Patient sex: M
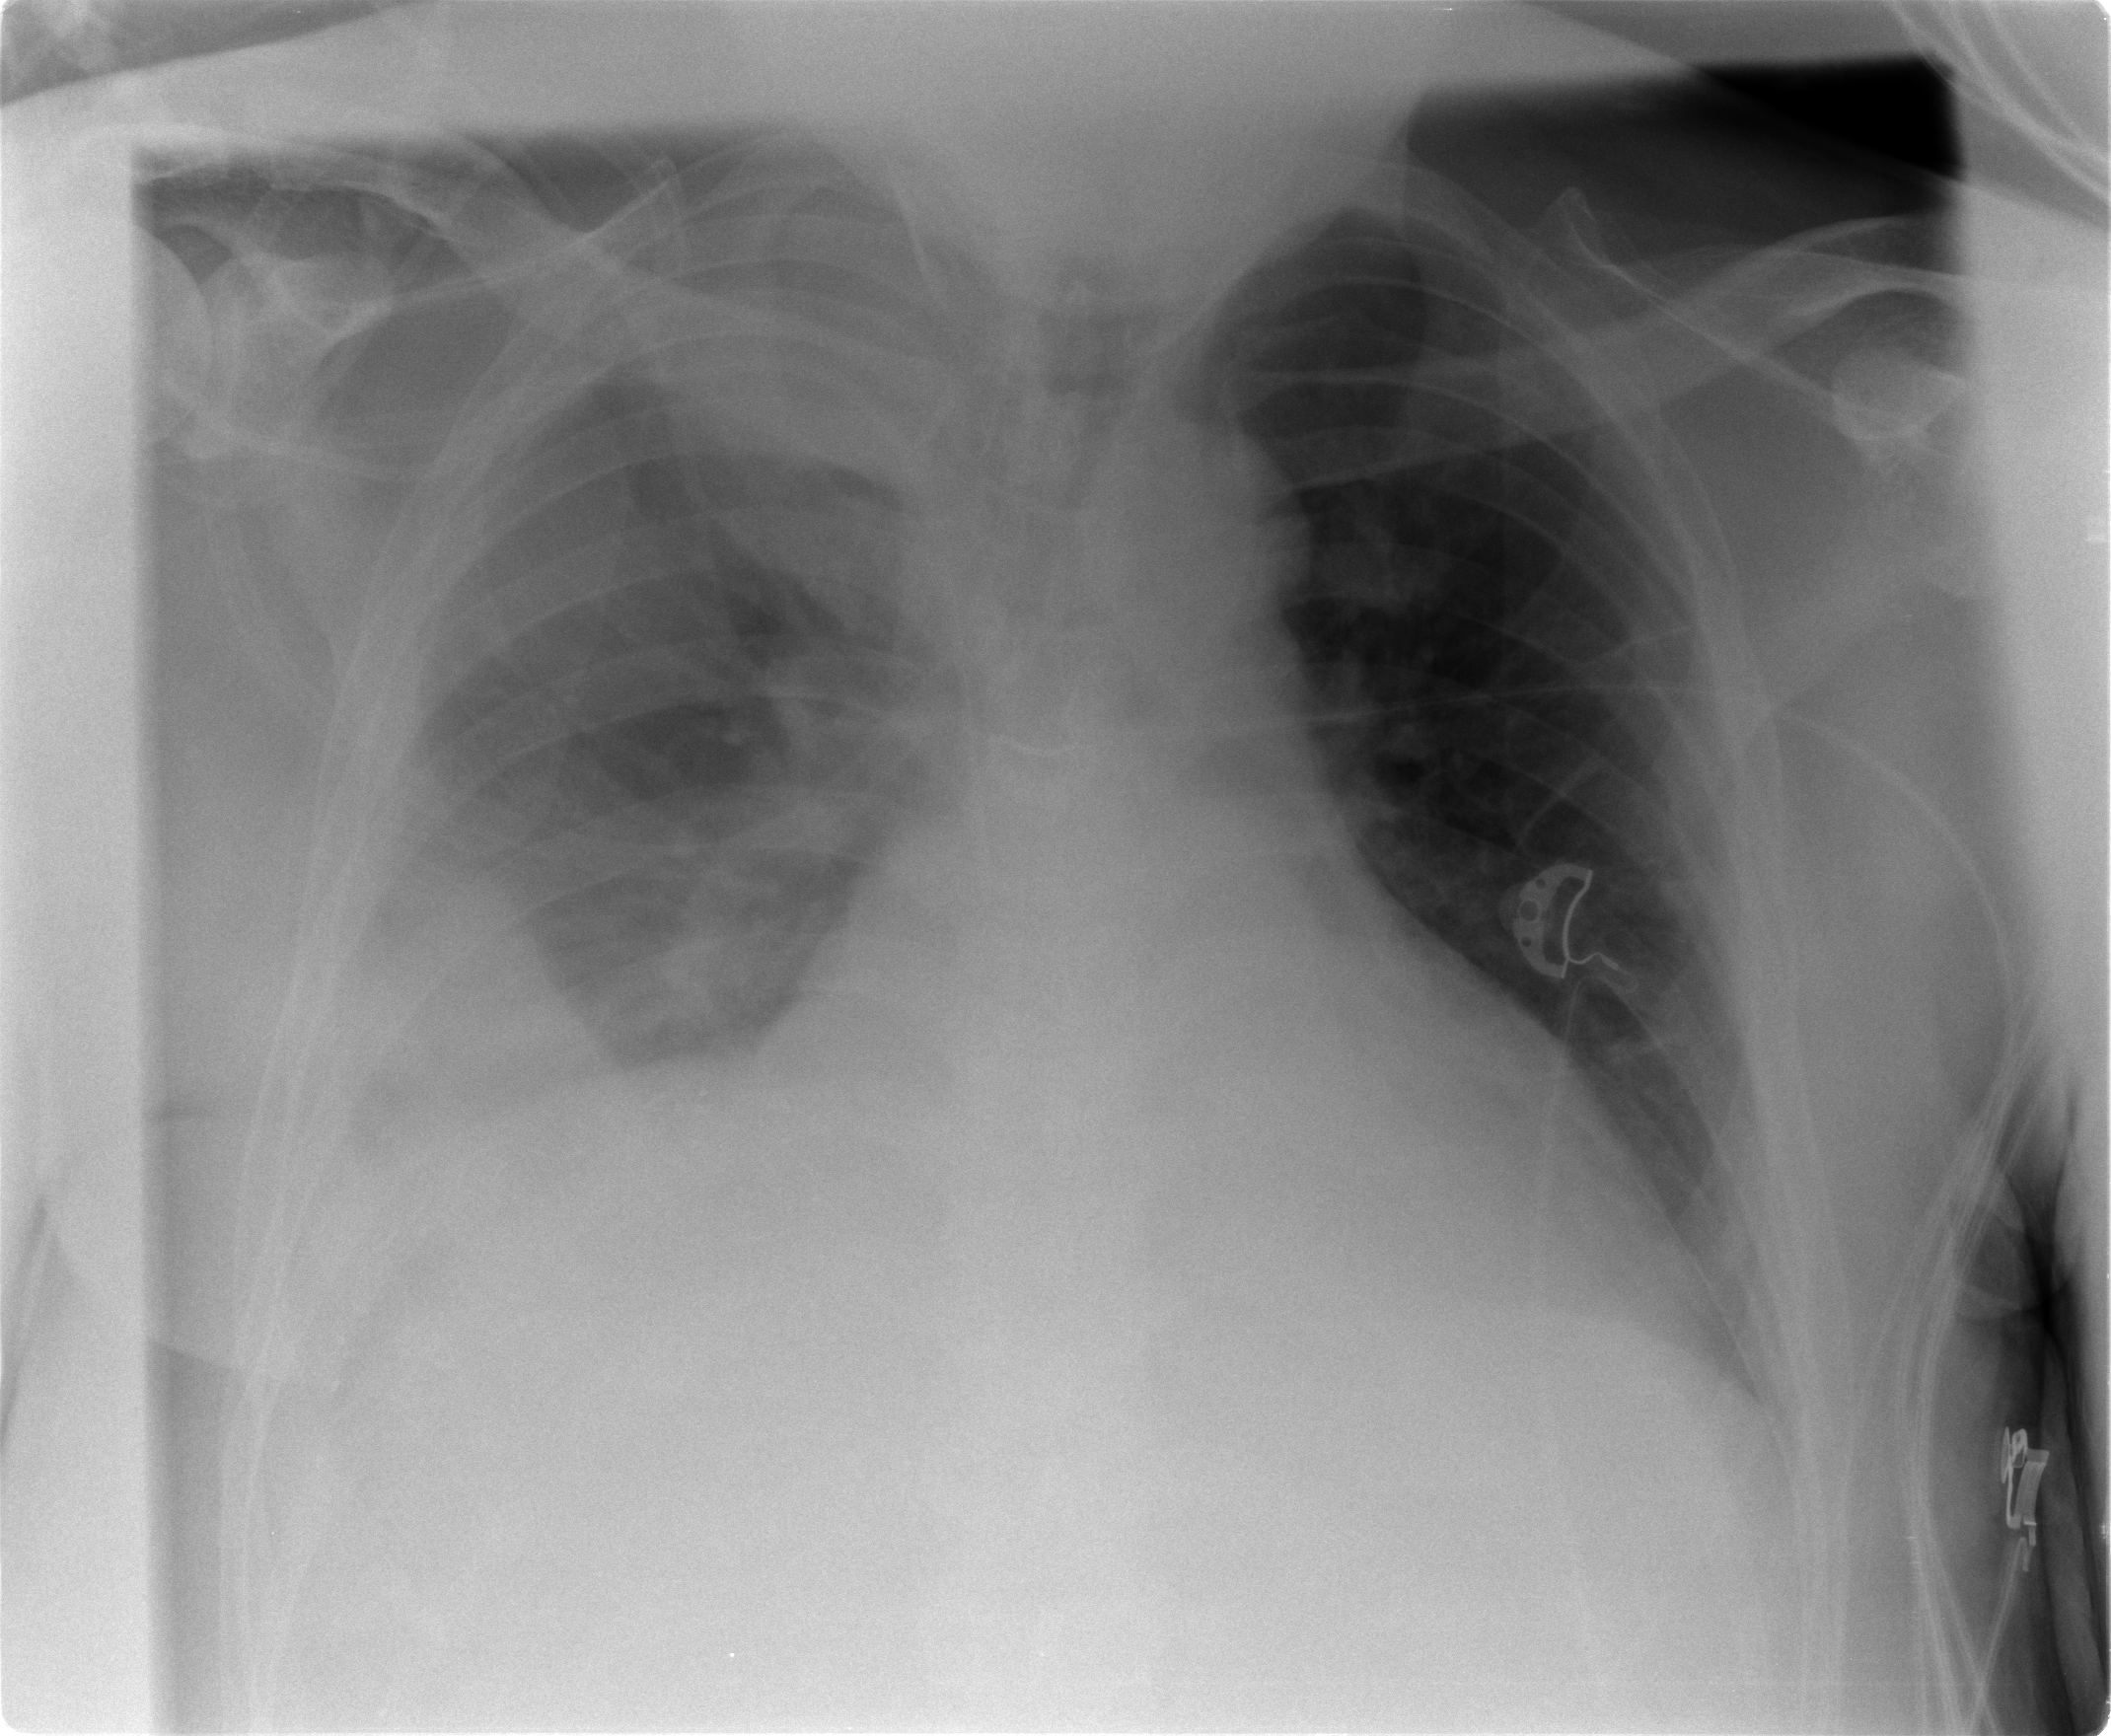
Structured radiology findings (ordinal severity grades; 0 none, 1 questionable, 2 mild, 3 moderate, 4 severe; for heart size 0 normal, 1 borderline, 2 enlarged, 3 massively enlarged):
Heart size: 2
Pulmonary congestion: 1
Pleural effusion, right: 3
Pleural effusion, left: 0
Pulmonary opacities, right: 1
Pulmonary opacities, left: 0
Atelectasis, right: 3
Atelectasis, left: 0